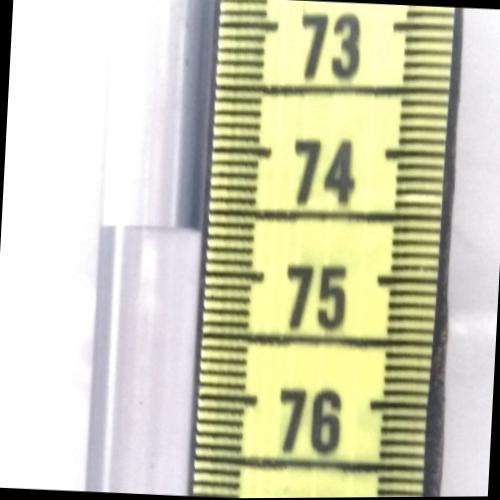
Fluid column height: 74.7 cm